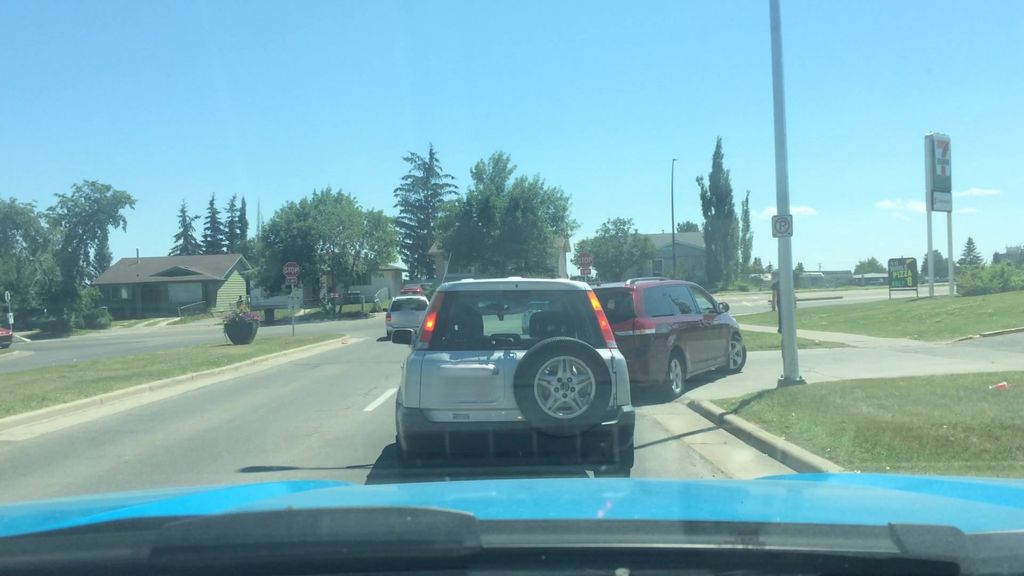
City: calgary